Question: I would like to suppress these warnings but I could not figure out how to do it.

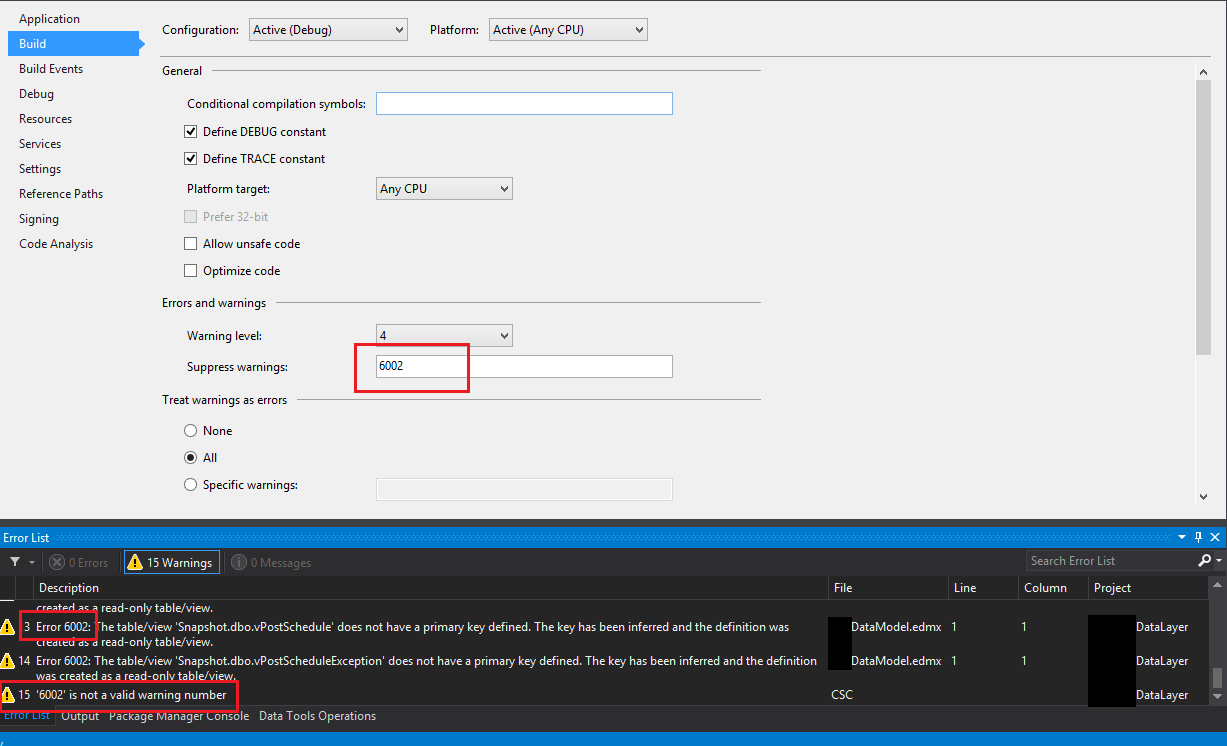
Answer: Those are not warnings you are seeing, those are Errors. The output tells you very clearly when a diagnostic message is a warning or an error. You've given the compiler an error number (6002) and told it to suppress the warning with that number, but such a warning does not exist. So, you've only succeeded in creating an additional error
In this case, the message you're trying to suppress is a fatal compiler error; your only option is to fix your code. You define a primary key for every Entity Framework object, or the Entity Framework will not work with it. The wording of the error is a bit confusing, as it implies that somehow the compiler has "worked around" your problem, but that's not the case.
For more details about that specific error, and how to fix it:
<URL>